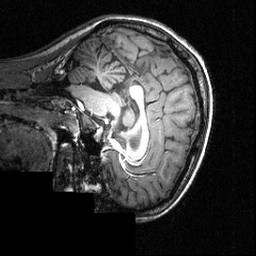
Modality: T1w
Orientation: sagittal
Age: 16
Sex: female
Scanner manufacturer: siemens
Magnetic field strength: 3.951 T
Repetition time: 1.5 s
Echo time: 0.00335 s